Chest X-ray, PA view. Patient: 50 years old, sex M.
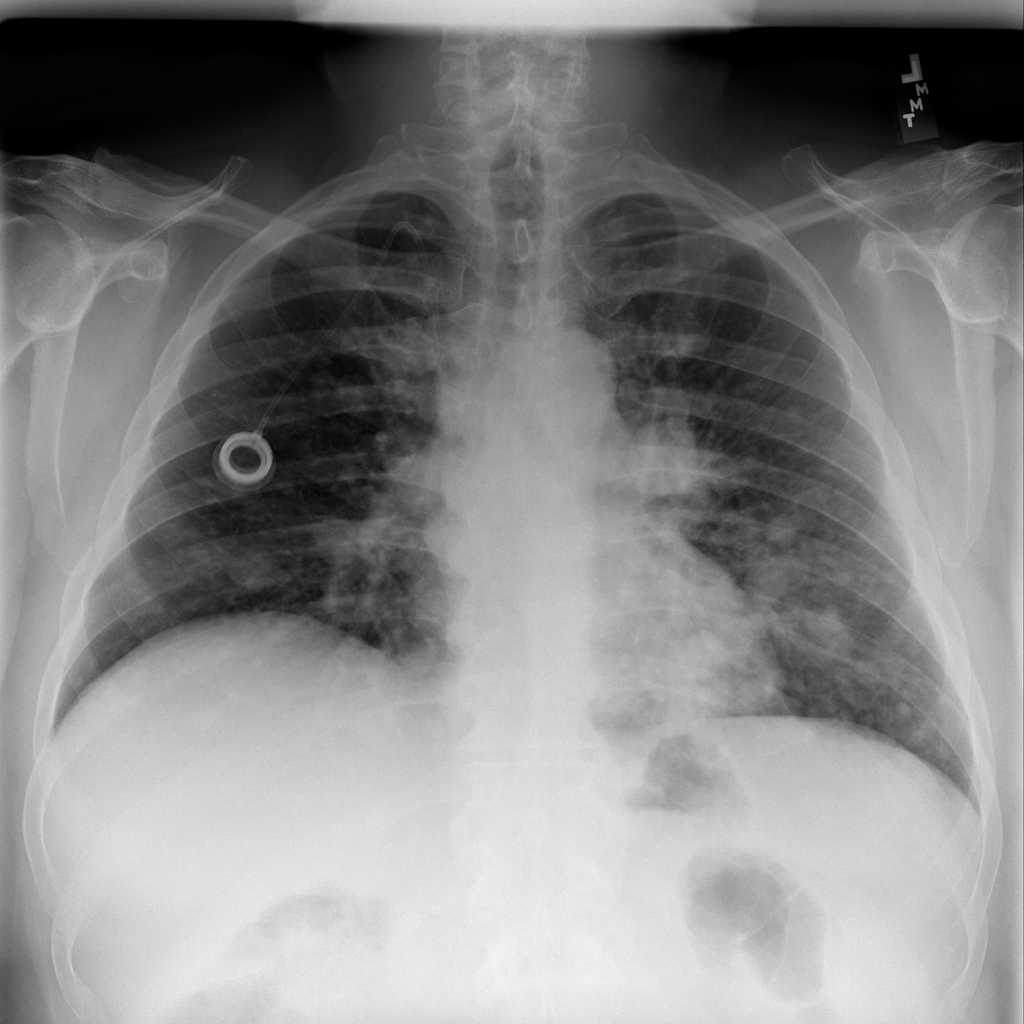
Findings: Mass